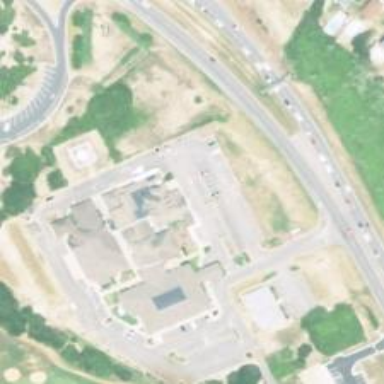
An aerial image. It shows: Hospital building.